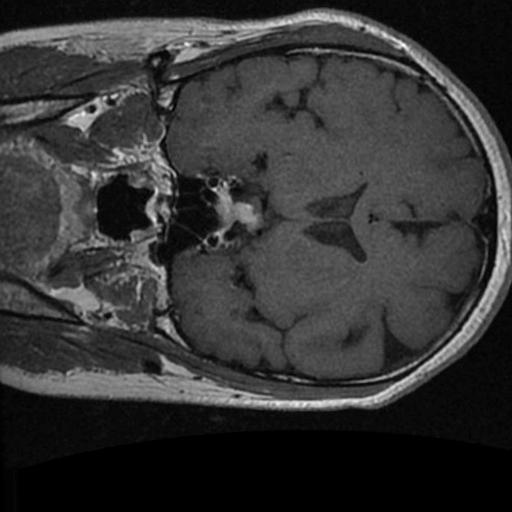
Label: brain_tumor